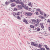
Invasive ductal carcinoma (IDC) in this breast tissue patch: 0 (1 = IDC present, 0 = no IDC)